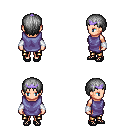
a pixel art fantasy rpg character, female body template, human, light skin, chain tabard jacket, gold greaves, gray plain hairstyle, purple tiara, white cloth bracers, ghillies, four views (front, back, left, right), 2x2 character sprite sheet, small pixel art, hard edges, no anti-aliasing